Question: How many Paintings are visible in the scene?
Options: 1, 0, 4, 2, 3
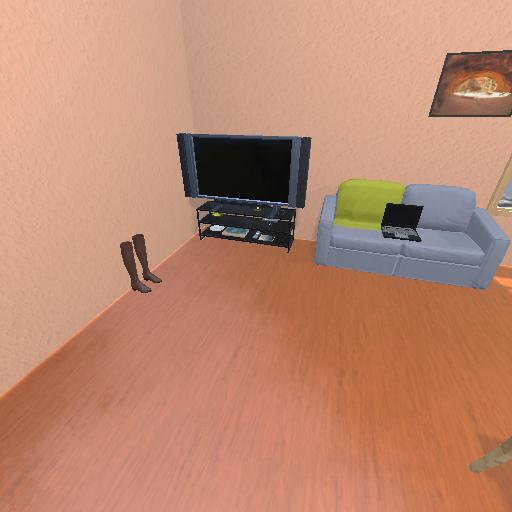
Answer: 1